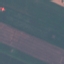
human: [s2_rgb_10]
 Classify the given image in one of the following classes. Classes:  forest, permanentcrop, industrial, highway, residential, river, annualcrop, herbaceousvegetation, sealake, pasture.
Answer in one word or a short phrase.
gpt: AnnualCrop